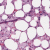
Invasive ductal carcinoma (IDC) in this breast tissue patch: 0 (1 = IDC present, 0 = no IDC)